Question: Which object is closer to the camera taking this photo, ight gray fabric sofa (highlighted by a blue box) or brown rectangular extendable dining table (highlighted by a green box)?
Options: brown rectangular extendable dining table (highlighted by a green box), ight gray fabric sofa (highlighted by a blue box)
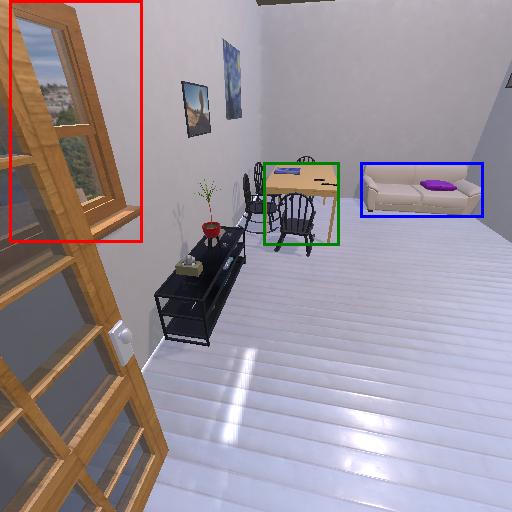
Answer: brown rectangular extendable dining table (highlighted by a green box)